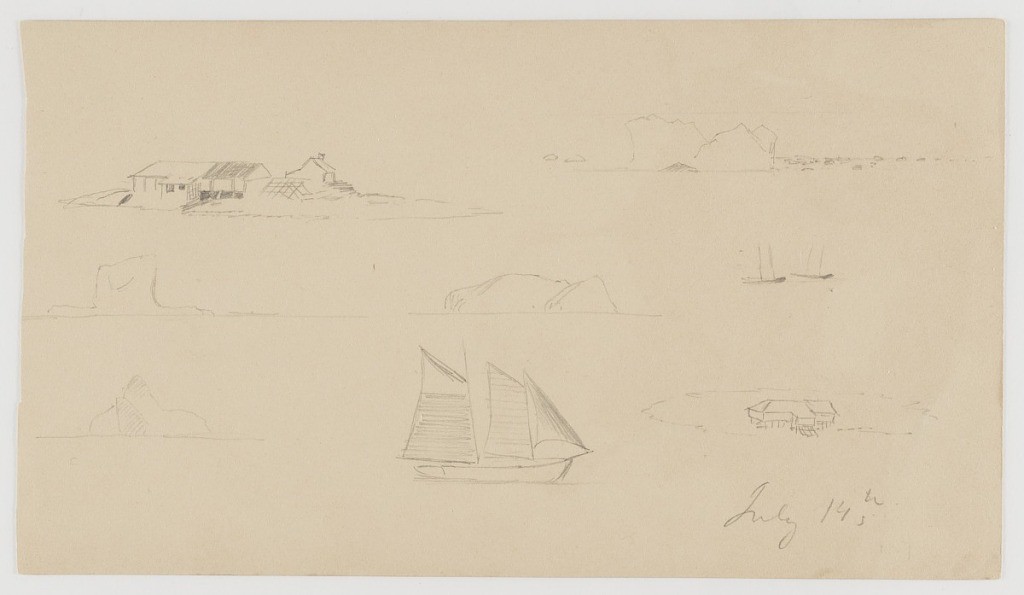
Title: Sketches from Newfoundland and Labrador, Canada
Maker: Frederic Edwin Church, American, 1826–1900
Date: July 14, 1859
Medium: Graphite on light brown wove paper
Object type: Drawing
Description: Landscape and seascape sketches showing eight views around the coast of Newfoundland and Labrador, Canada. Top row, from left to right: a group of houses near the shore at left, and a floating iceberg with debris at right. Central row: two distant views of icebergs at left and center, and at right, a distant view of two sailboats at anchor. Bottom row: a distant view of a pointed iceberg at left, a sailboat with three sails shown in right profile at center, and a bird's eye view of a house standing upon posts, possibly on an island at right.